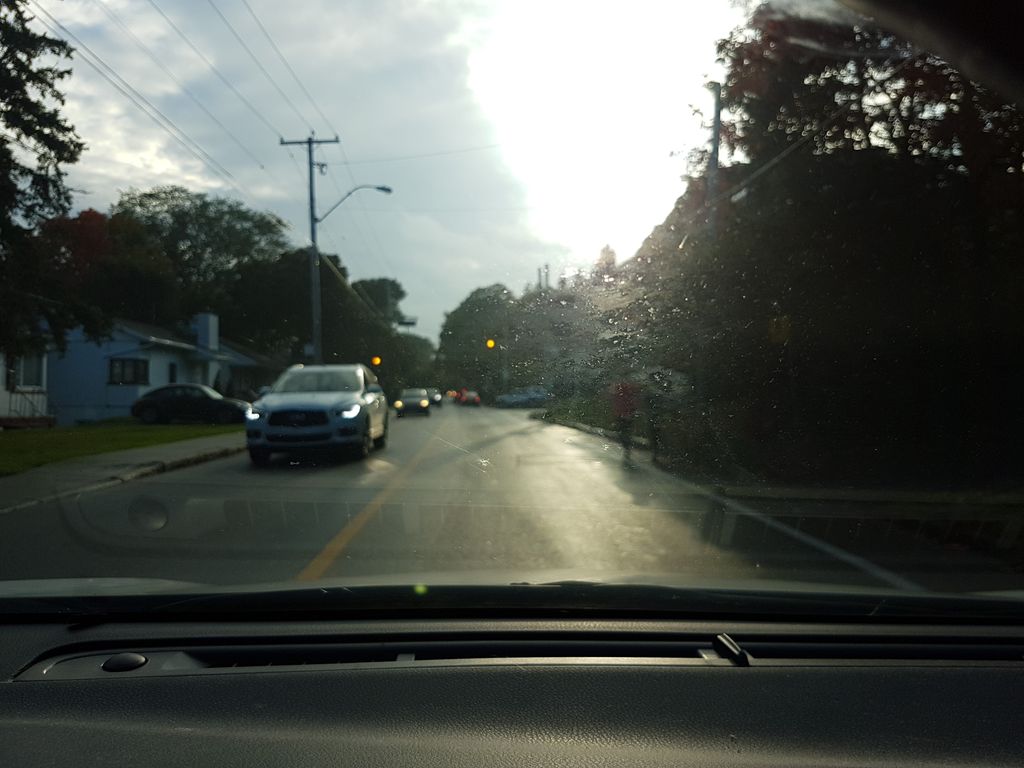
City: quebec_city